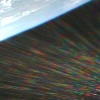
Label: sunburn